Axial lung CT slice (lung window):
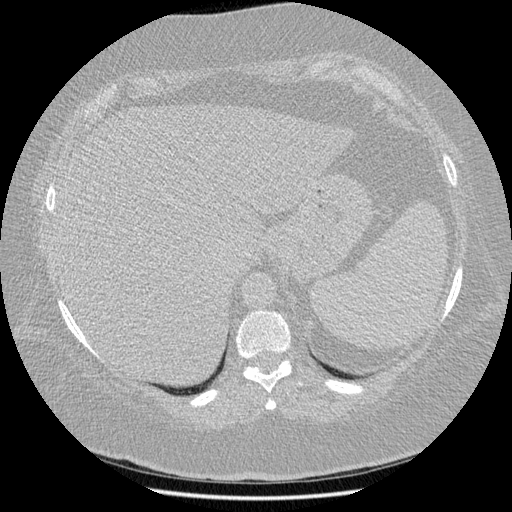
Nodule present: no